Комета 67P/Чурюмова-Герасименко была открыта 23 октября 1969 года советским астрономом Климом Чурюмовым в Киеве на фотопластинках другой кометы, снятых Светланой Герасименко в сентябре в Алма-Атинской обсерватории. Вначале ее посчитали за фрагмент 32P/Комас Сола, но затем выяснилось, что объект движется по совершенно другой орбите.
Часть A. Настоящее. Одним из возможных способов точного исследования орбиты является спектральный анализ. Эмиссионный спектр кометы смещен относительно эталонных линий атомов и радикалов из-за эффекта Доплера. По этому смещению можно рассчитать проекцию скорости кометы на луч зрения (луч, соединяющий наблюдателя и комету) – лучевую скорость.  На графике представлена зависимость $v_r(r)$ лучевой скорости объекта 67P от его гелиоцентрического расстояния r (наблюдатель помещен в центр Солнца). Масса Солнца $M_S$, гравитационная постоянная $G$, $1~\text{a.е}$ = расстояние от Земли до Солнца ($\textit{но численные значения этих величин не заданы}$).
Для эллипса можно определить параметр эксцентриситет $e=\sqrt{1-b^2/a^2}$, где $a$ и $b$ – большая и малая полуоси эллипса соответственно. Найдите эксцентриситет $e$ орбиты кометы Чурюмова-Герасименко.
Полная энергия тела, которое движется по эллиптической орбите, не зависит от ее эксцентриситета, а зависит только от длины большой полуоси $a$. Найдите скорость $v$ кометы в зависимости от расстояния $r$. Ответ выразите через $a$, $r$ и физические постоянные.
Найдите лучевую скорость $v_r$ в зависимости от расстояния $r$. Ответ выразите через $a$, $r$, $e$ и физические постоянные.
Часть B. Будущее. 10 февраля 2015 года Солнце оказалось точно между кометой Чурюмова-Герасименко и Землей, причем расстояние между последними составило $d_0=3{,}70~\text{а.е}$. Всего через полгода, 13 августа было зафиксировано прохождение кометой перигелия своей орбиты.
Используя график, найдите значение длины большой полуоси $a$ орбиты кометы.
Когда комета пройдет перигелий в следующий раз?
Часть C. Прошлое Гравитационное воздействие больших планет Солнечной системы может существенно изменять орбиты других тел. Компьютерное моделирование показало, что до 1959 года перигелий кометы 67P/Чурюмова-Герасименко находился на расстоянии $q_l=2{,}70~\text{а.е}$. от Солнца. В результате взаимодействия с Юпитером это расстояние сократилось, при этом эксцентриситет практически не изменился. С тех пор орбита более не возмущалась.
Оцените, когда можно ожидать ближайшее тесное сближение кометы с Землей (расстояние при тесном сближении не превышает минимально возможное более, чем на $15\text{%}$). Плоскости орбит Земли и кометы совпадают, как и направления угловых скоростей. Орбиту Земли считать круговой.
Запишите текущее перигелийное расстояние $q$ кометы.
Найдите изменение $\Delta{(v^2)}$ квадрата модуля скорости кометы при взаимодействии с Юпитером. Ответ выразите через $q$, $q_l$, $v_{r_{max}}$, $e$. Получите также численное значение $\Delta{(v^2)}$.
Найдите угол $\Delta{ψ}$, на который повернулся вектор скорости кометы в результате описанного взаимодействия, если известно, что он не превышает $30^{\circ}$. Считайте, что Юпитер движется по круговой орбите радиуса $R=5{,}20~\text{а.е}$.
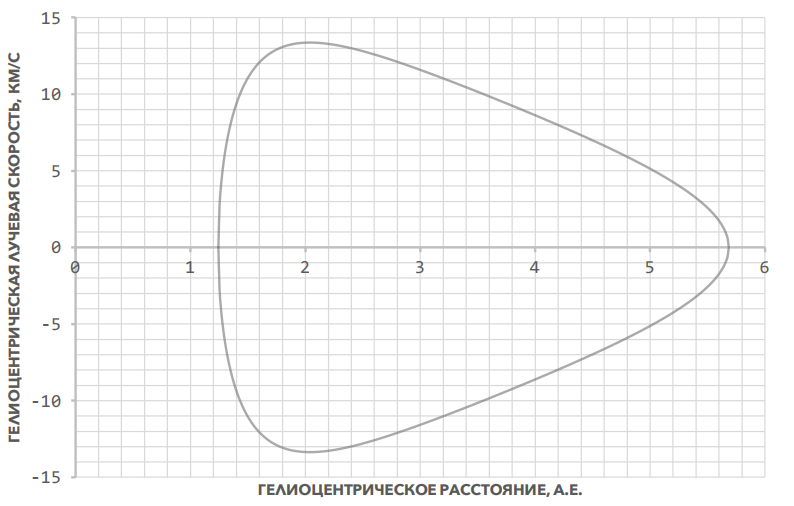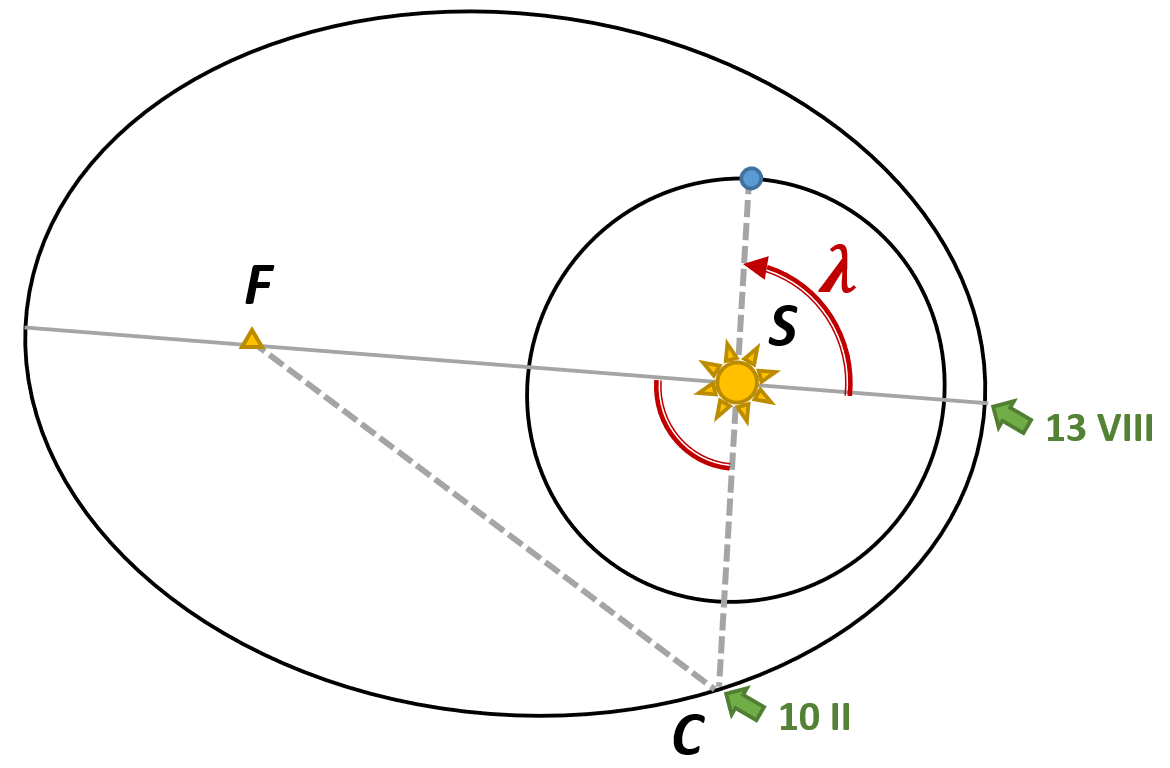
Для эллипса можно определить параметр эксцентриситет $e=\sqrt{1-b^2/a^2}$, где $a$ и $b$ – большая и малая полуоси эллипса соответственно. Найдите эксцентриситет $e$ орбиты кометы Чурюмова-Герасименко.
Решение: При прохождении перигелия и афелия орбиты лучевая скорость кометы $v_r=0$. Из графика: $q=1.24~\text{а.е.}$, $Q=5.68~\text{а.е.}$, откуда $\frac{1+e}{1-e}=\frac{Q}{q}=4.58$. Итого $e=\frac{Q-q}{Q+q}=0.64$.
Ответ: $$e=\frac{Q-q}{Q+q}=0.64$$

Полная энергия тела, которое движется по эллиптической орбите, не зависит от ее эксцентриситета, а зависит только от длины большой полуоси $a$. Найдите скорость $v$ кометы в зависимости от расстояния $r$. Ответ выразите через $a$, $r$ и физические постоянные.
Решение: Удобно рассмотреть круговую орбиту радиусом $a$. Тело движется по ней с "первой космической" скоростью $v=\sqrt{\frac{GM}{a}}$, которую можно найти из II закона Ньютона $\frac{GM}{a^2} = \frac{v^2}{a}$. Тогда полная энергия \[E= \frac{mv^2}{2}-\frac{GMm}{a}=-\frac{GMm}{2a},\]откуда нетрудно выразить $v= \sqrt{GM \left( \frac{2}{r}-\frac{1}{a} \right) }$.
Ответ: $$v=\sqrt{G M\left(\frac{2}{r}-\frac{1}{a}\right)}$$

Найдите лучевую скорость $v_r$ в зависимости от расстояния $r$. Ответ выразите через $a$, $r$, $e$ и физические постоянные.
Решение: По теореме Пифагора $v_r^2=v^2-v_\tau^2$, где $v_\tau$ - тангенциальная скорость кометы. Bсходя из ЗСМИ $L=mv_\tau r$, поэтому $v_r^2=v^2 - \frac{L^2}{m^2r^2}$. Найдем $L$ с помощью равенства $v=v_\tau$ в перигелии и афелии:\[ v^2=GM \left( \frac{2}{a(1-e)} -\frac{1}{a}\right)=\frac{L^2}{m^2 a^2(1-e)^2}.\]В итоге получим $v_\tau^2 = \frac{L^2}{m^2 r^2} = GM \frac{a(1-e^2)}{r^2}$ и $v_{r}=\sqrt{G M\left(\frac{2}{r}-\frac{1}{a}-\frac{a\left(1-e^{2}\right)}{r^{2}}\right)}$.
Ответ: $$v_{r}=\sqrt{G M\left(\frac{2}{r}-\frac{1}{a}-\frac{a\left(1-e^{2}\right)}{r^{2}}\right)}$$

Используя график, найдите значение длины большой полуоси $a$ орбиты кометы.
Решение: В точке $r_0 = a(1-e^2)$ выполняется $\frac{dv_r}{dr}=0$. В тоже время касательная к графику горизонтальна при $r_0=2.04~\text{а.е.}$, откуда $a=3.46~\text{а.е.}$.
Ответ: $$a=3.46~\text{а.е.}$$

Когда комета пройдет перигелий в следующий раз?
Решение: По третьему закону Кеплера период обращения кометы вокруг Солнца составляет$T=\left( \frac{a}{\text{а.е.}} \right)^{3/2} ~\text{лет}=2350~\text{сут}$.\[\text{13 августа 2015 года} + T = \text{середина января 2022 года}\]
Ответ: середина января 2022 года

Оцените, когда можно ожидать ближайшее тесное сближение кометы с Землей (расстояние при тесном сближении не превышает минимально возможное более, чем на $15\text{%}$). Плоскости орбит Земли и кометы совпадают, как и направления угловых скоростей. Орбиту Земли считать круговой.
Решение: Положение Земли относительно перицентра орбиты кометы однозначно определяется (см. рис.) полярным углом $\lambda (t)$.  Найдём величину $\lambda_c$ этого угла на 10 февраля 2015 года. В треугольнике C (комета) — S (Солнце) — F (второй фокус орбиты эллипса) известны все три стороны:\[\begin{split}|SC|&=d_0-1~\text{а.е.}=2.70~\text{а.е.},\|SF|&=2ae=4.43~\text{а.е.}, \|FC|&=2a-|SC|=4.22 ~\text{а.е.}\end{split}]По теореме косинусов вычислим $\lambda_c=68^\circ$. Тогда на момент прохождения кометой перигелия в 2015 году:[\lambda_{p,0} \simeq λ_0+\frac{\text{13 августа}-\text{10 февраля}}{365}\cdot 360^\circ = 68^\circ+180^\circ=-112^\circ.]Поскольку период обращения кометы вокруг Солнца составляет $6.44$ земных лет, $λ_{p,i}$ отстоят друг от друга на угол $\Delta \lambda=0.44 \cdot 360^\circ=180^\circ-21.5^\circ$.Уже через три периода (см. таблицу) наступит момент, когда в момент прохождения перигелия Земля окажется между Солнцем и кометой, почти на одной прямой:[\text{13 августа 2015 года} + 3T = \text{ноябрь – декабрь 2034 года}.] $i$$\lambda_{p,i}$0$–112^\circ$1$46.5^\circ$2$–155^\circ$3$3.5^\circ$ | $i$ | $\lambda_{p,i}$ | | --- | --- | | 0 | $–112^\circ$ | | 1 | $46.5^\circ$ | | 2 | $–155^\circ$ | | 3 | **$3.5^\circ$** |
Ответ: ноябрь-декабрь 2034 года

Запишите текущее перигелийное расстояние $q$ кометы.
Ответ: $$q=1.24~а.е.$$

Найдите изменение $\Delta{(v^2)}$ квадрата модуля скорости кометы при взаимодействии с Юпитером. Ответ выразите через $q$, $q_l$, $v_{r_{max}}$, $e$. Получите также численное значение $\Delta{(v^2)}$.
Решение: Орбитальная скорость тела зависит только от его гелиоцентрического расстояния r и большой полуоси орбиты a (пункт A2). При тесном сближении с Юпитером $r=R$.Поскольку эксцентриситет орбиты остался прежним, старая и новая орбита подобны: $\frac{a_l}{a}=\frac{q_l}{q}$, откуда $a_l=7.53~\text{а.е.}$.Выражение для искомой величины записать нетрудно:\[ \Delta v^2=GM \left( \frac{2}{R}-\frac{1}{a}-\frac{2}{R}+\frac{1}{a_l} \right)=GM \frac{a-a_l}{a \cdot a_l}.\]Осталось найти значение постоянной Кеплера $GM$. Вновь обратимся к данным графика: $v_{r,\text{max}} =13.4~\text{км}/\text{с}$ достигается (пункт A4) при $r=a(1-e^2 )$. При этом выражение для $v_r^2$ принимает вид\[v_{r,\text{max}}^2=GM \left(\frac{2}{a(1-e^2)}-\frac{1}{a}-\frac{a(1-e^2)}{(a^2 (1-e^2 )^2} \right)=GM \frac{e^2}{a(1-e^2)}\]В итоге имеем\[\Delta v^2=\frac{1-e^2}{e^2} \cdot \frac{a-a_l}{a_l} \cdot v_{r,\text{max}}^2=-140 \left( \text{км}/\text{с}\right)^2.\]
Ответ: $$\Delta v^{2}=\frac{1-e^{2}}{e^{2}} \cdot \frac{a-a_{l}}{a_{l}} \cdot v_{r, \max }^{2}=-140~(км/с)^2$$

Найдите угол $\Delta{ψ}$, на который повернулся вектор скорости кометы в результате описанного взаимодействия, если известно, что он не превышает $30^{\circ}$. Считайте, что Юпитер движется по круговой орбите радиуса $R=5{,}20~\text{а.е}$.
Решение: Рассчитаем (с точностью до знака) скорости $v_r (R)$ и $v_\tau (R)$ при движении по старой и новой орбитам (пункт A3); для упрощения вычислений положим $GM = 1~\text{а.е.}$.По этим данным рассчитаем угол, который скорость кометы образовывала с лучом зрения:\[ |\psi|=\arctan \frac{v_\tau}{v_r}] $r=R=5.20~\text{а.е}$$a,~\text{а.е.}$$e$$v_r,~\text{у.е.}$$v_\tau,~\text{у.е.}$|\psi|$7.53$$0.64$$0.296$$0.405$$54^\circ$$3.46$$0.142$$0.275$$63^\circ$ | $r=R=5.20~\text{а.е}$ | | | | | | --- | --- | --- | --- | --- | | $a,~\text{а.е.}$ | $e$ | $v_r,~\text{у.е.}$ | $v_\tau,~\text{у.е.}$ | |\psi| | | $7.53$ | $0.64$ | $0.296$ | $0.405$ | $54^\circ$ | | $3.46$ | $0.142$ | $0.275$ | $63^\circ$ |
Ответ: $$\Delta \psi = 9^{\circ}$$
Темы:
T, Механика, Гравитация, 2018, Сборы XY, X, Движение по орбите, Солнечная система